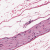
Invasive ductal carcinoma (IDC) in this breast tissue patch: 0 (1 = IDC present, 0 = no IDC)